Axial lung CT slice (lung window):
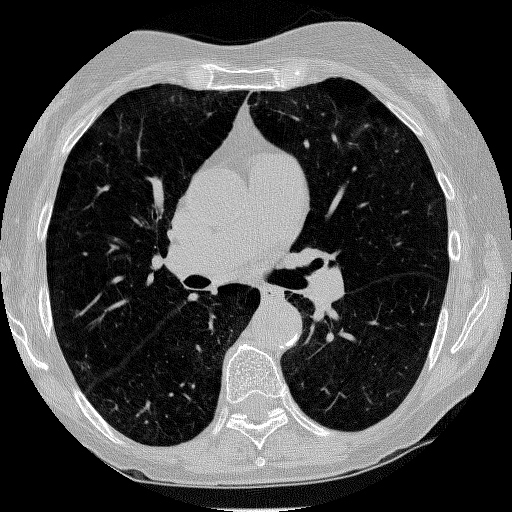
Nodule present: no